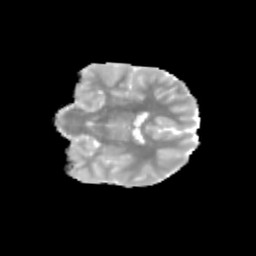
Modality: MD
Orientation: coronal
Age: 9
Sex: male
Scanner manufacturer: siemens
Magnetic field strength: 3 T
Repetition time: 3.8 s
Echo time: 0.07 s